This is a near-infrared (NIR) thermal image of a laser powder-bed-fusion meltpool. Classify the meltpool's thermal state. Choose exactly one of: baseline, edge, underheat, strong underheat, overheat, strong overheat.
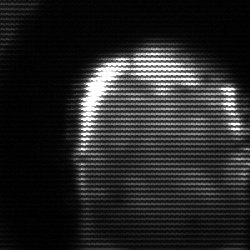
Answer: baseline